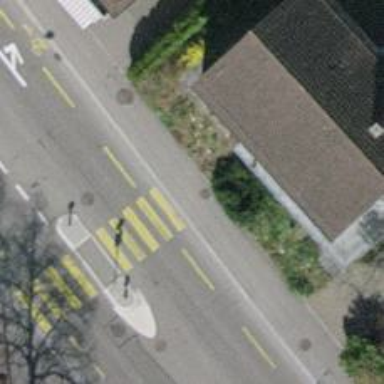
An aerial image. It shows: Asphalt footway with marked crossing.